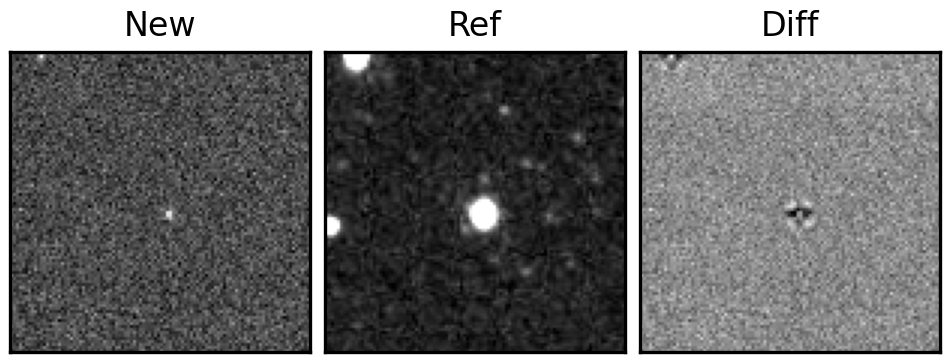
Label: bogus